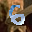
Label: 6